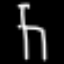
Label: chair